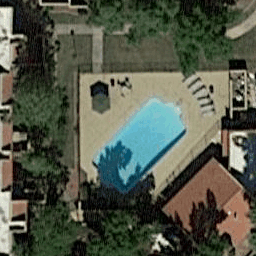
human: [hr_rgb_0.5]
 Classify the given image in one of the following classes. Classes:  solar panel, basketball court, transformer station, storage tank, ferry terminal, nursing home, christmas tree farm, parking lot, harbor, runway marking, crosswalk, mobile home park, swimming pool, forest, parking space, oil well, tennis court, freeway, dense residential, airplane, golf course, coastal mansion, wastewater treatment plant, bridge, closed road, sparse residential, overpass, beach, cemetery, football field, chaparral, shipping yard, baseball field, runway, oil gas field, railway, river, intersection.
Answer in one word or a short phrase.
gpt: swimming pool